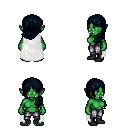
a pixel art fantasy rpg character, female body template, orc, green skin, white cape, metal pants, raven left-swept hairstyle, black shoes, four views (front, back, left, right), 2x2 character sprite sheet, small pixel art, hard edges, no anti-aliasing